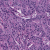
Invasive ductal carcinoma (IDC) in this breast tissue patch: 1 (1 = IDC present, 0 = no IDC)